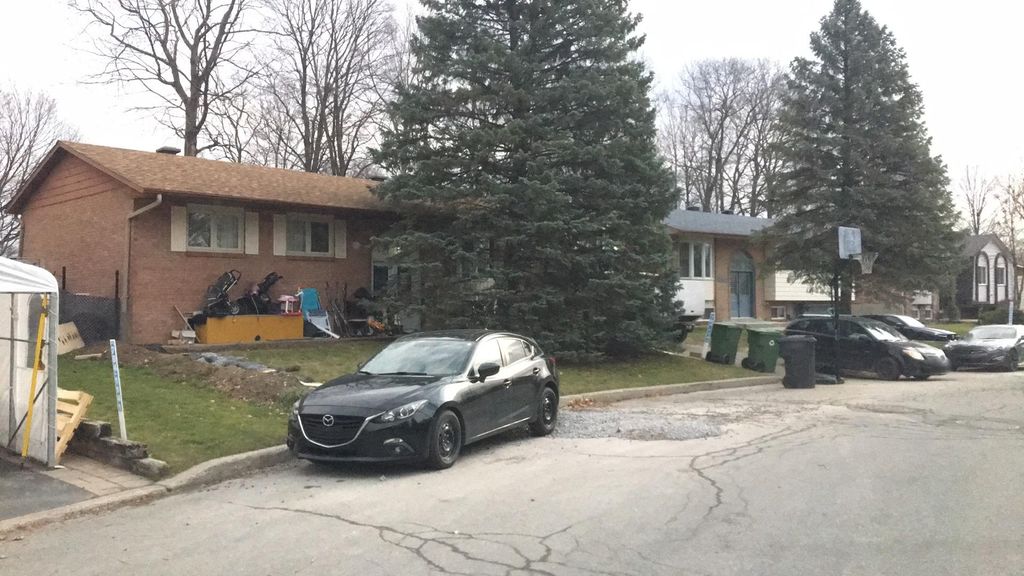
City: montreal